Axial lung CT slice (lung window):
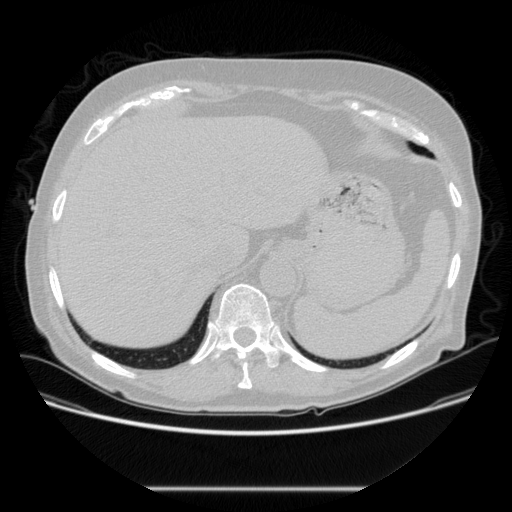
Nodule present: no